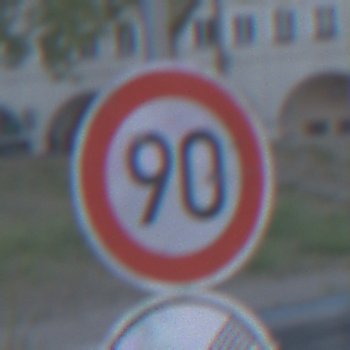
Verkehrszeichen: Geschwindigkeit90
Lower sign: EndeUeberholverbotKraftfahrzeuge
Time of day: SunriseSunset
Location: Outdoor (Urban)
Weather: Clear
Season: NotSpecified
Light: Natural